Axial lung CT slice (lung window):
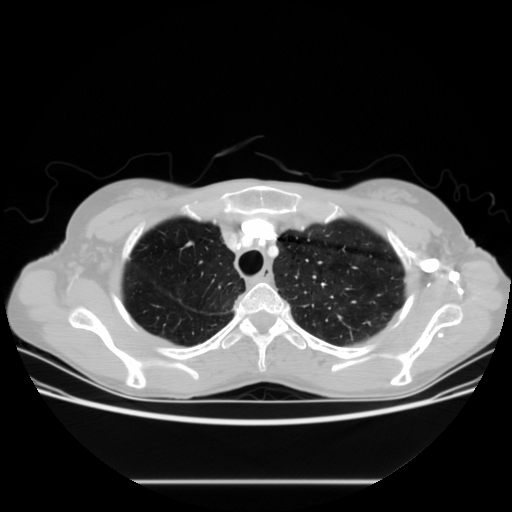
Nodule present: no